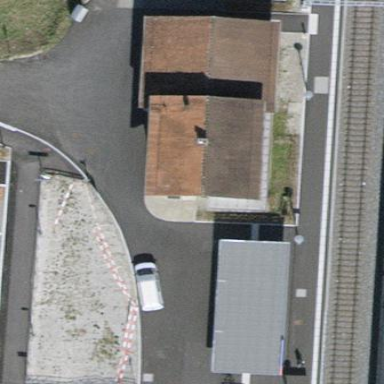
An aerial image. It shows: Train station building.